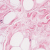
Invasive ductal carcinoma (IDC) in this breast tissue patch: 0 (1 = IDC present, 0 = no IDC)